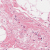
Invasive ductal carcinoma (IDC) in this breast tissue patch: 0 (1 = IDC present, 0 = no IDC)